Question: After I built a good WPF application in C# and willing to work with that technology, I knew that my software development tools with Visual Studio Community 2015 RC are not enough without a tool for creating setup programs.
So, I'd tried to install Microsoft Visual Studio 2015 Installer Projects but unfortunately, Microsoft Visual Studio Professional which is not free, is required to be able to install that extension!

I've also tried to install the release version of WiX Toolset v3.9 R2 but it's not compatible with Visual Studio 2015.
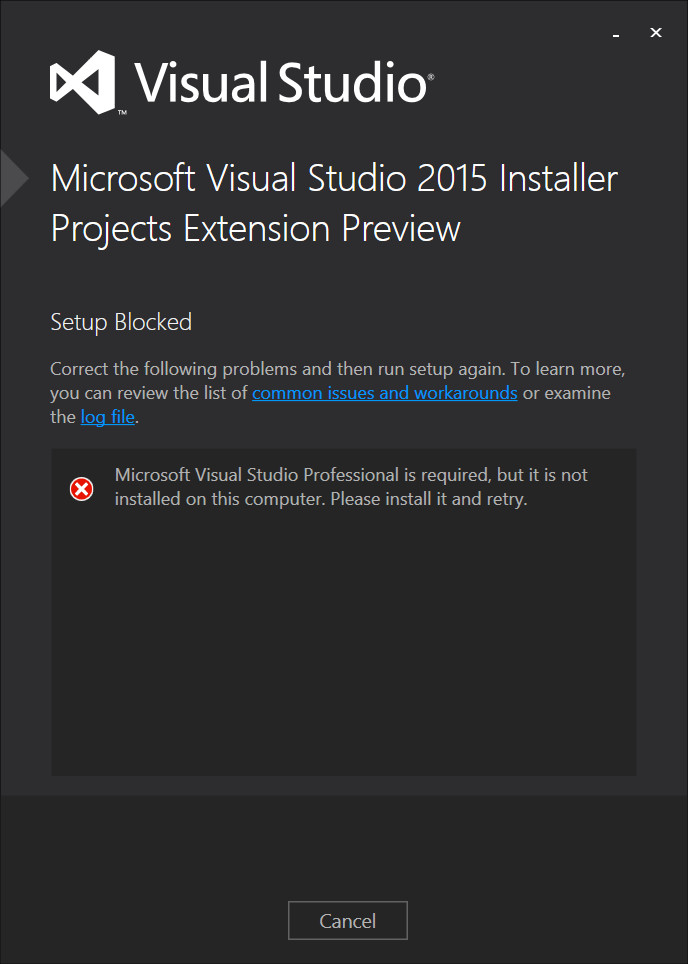
Answer: For those who are preparing to use Visual Studio 2015, here's what I found, the latest builds of WiX v3.10 that <URL>
> @5ervant latest builds of WiX v3.10 support @VisualStudio 2015.However, VS doesn't allow extensions to install in Express SKUs.
The <URL>, is tried and tested!